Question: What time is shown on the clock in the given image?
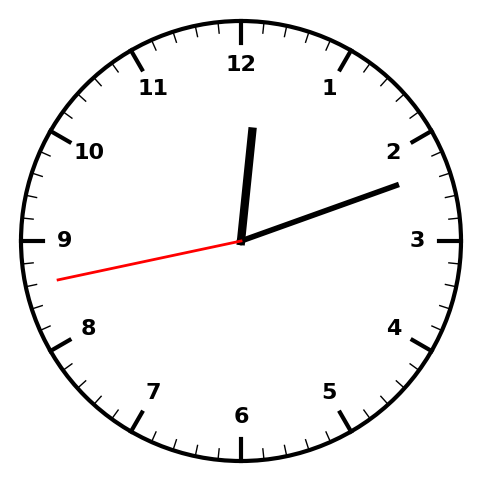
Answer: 12:11:43